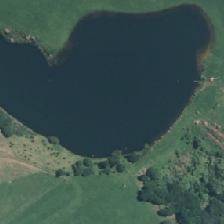
Land cover: lake_pond